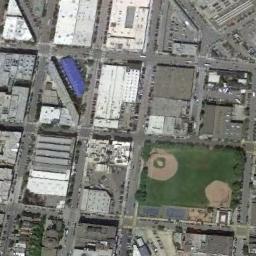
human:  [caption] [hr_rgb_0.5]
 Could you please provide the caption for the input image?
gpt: Two baseball diamonds are surrounded by many buildings .

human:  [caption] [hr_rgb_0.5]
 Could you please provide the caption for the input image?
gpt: Two baseball diamonds on the lawn and some buildings arranged neatly beside .

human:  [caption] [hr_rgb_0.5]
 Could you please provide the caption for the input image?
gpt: This baseball field looks like a semicircle with two white houses beside it .

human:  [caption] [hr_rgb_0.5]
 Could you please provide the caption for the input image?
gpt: There are two baseball diamonds in the grass surrounded by the houses and roads .

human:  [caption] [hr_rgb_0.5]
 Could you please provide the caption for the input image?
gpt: Many buildings are next to  the two baseball diamonds .